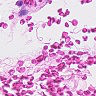
Metastatic tissue present: no